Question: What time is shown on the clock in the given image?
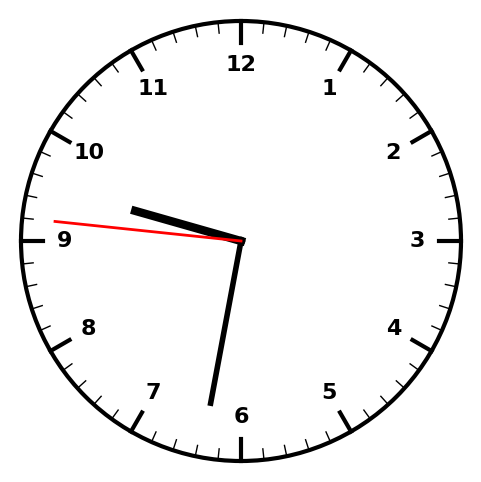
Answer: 09:31:46